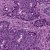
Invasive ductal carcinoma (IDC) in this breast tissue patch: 1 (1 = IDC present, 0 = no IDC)